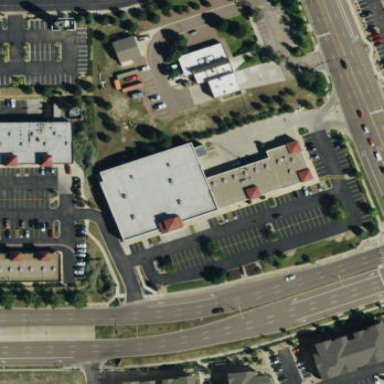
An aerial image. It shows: Building.